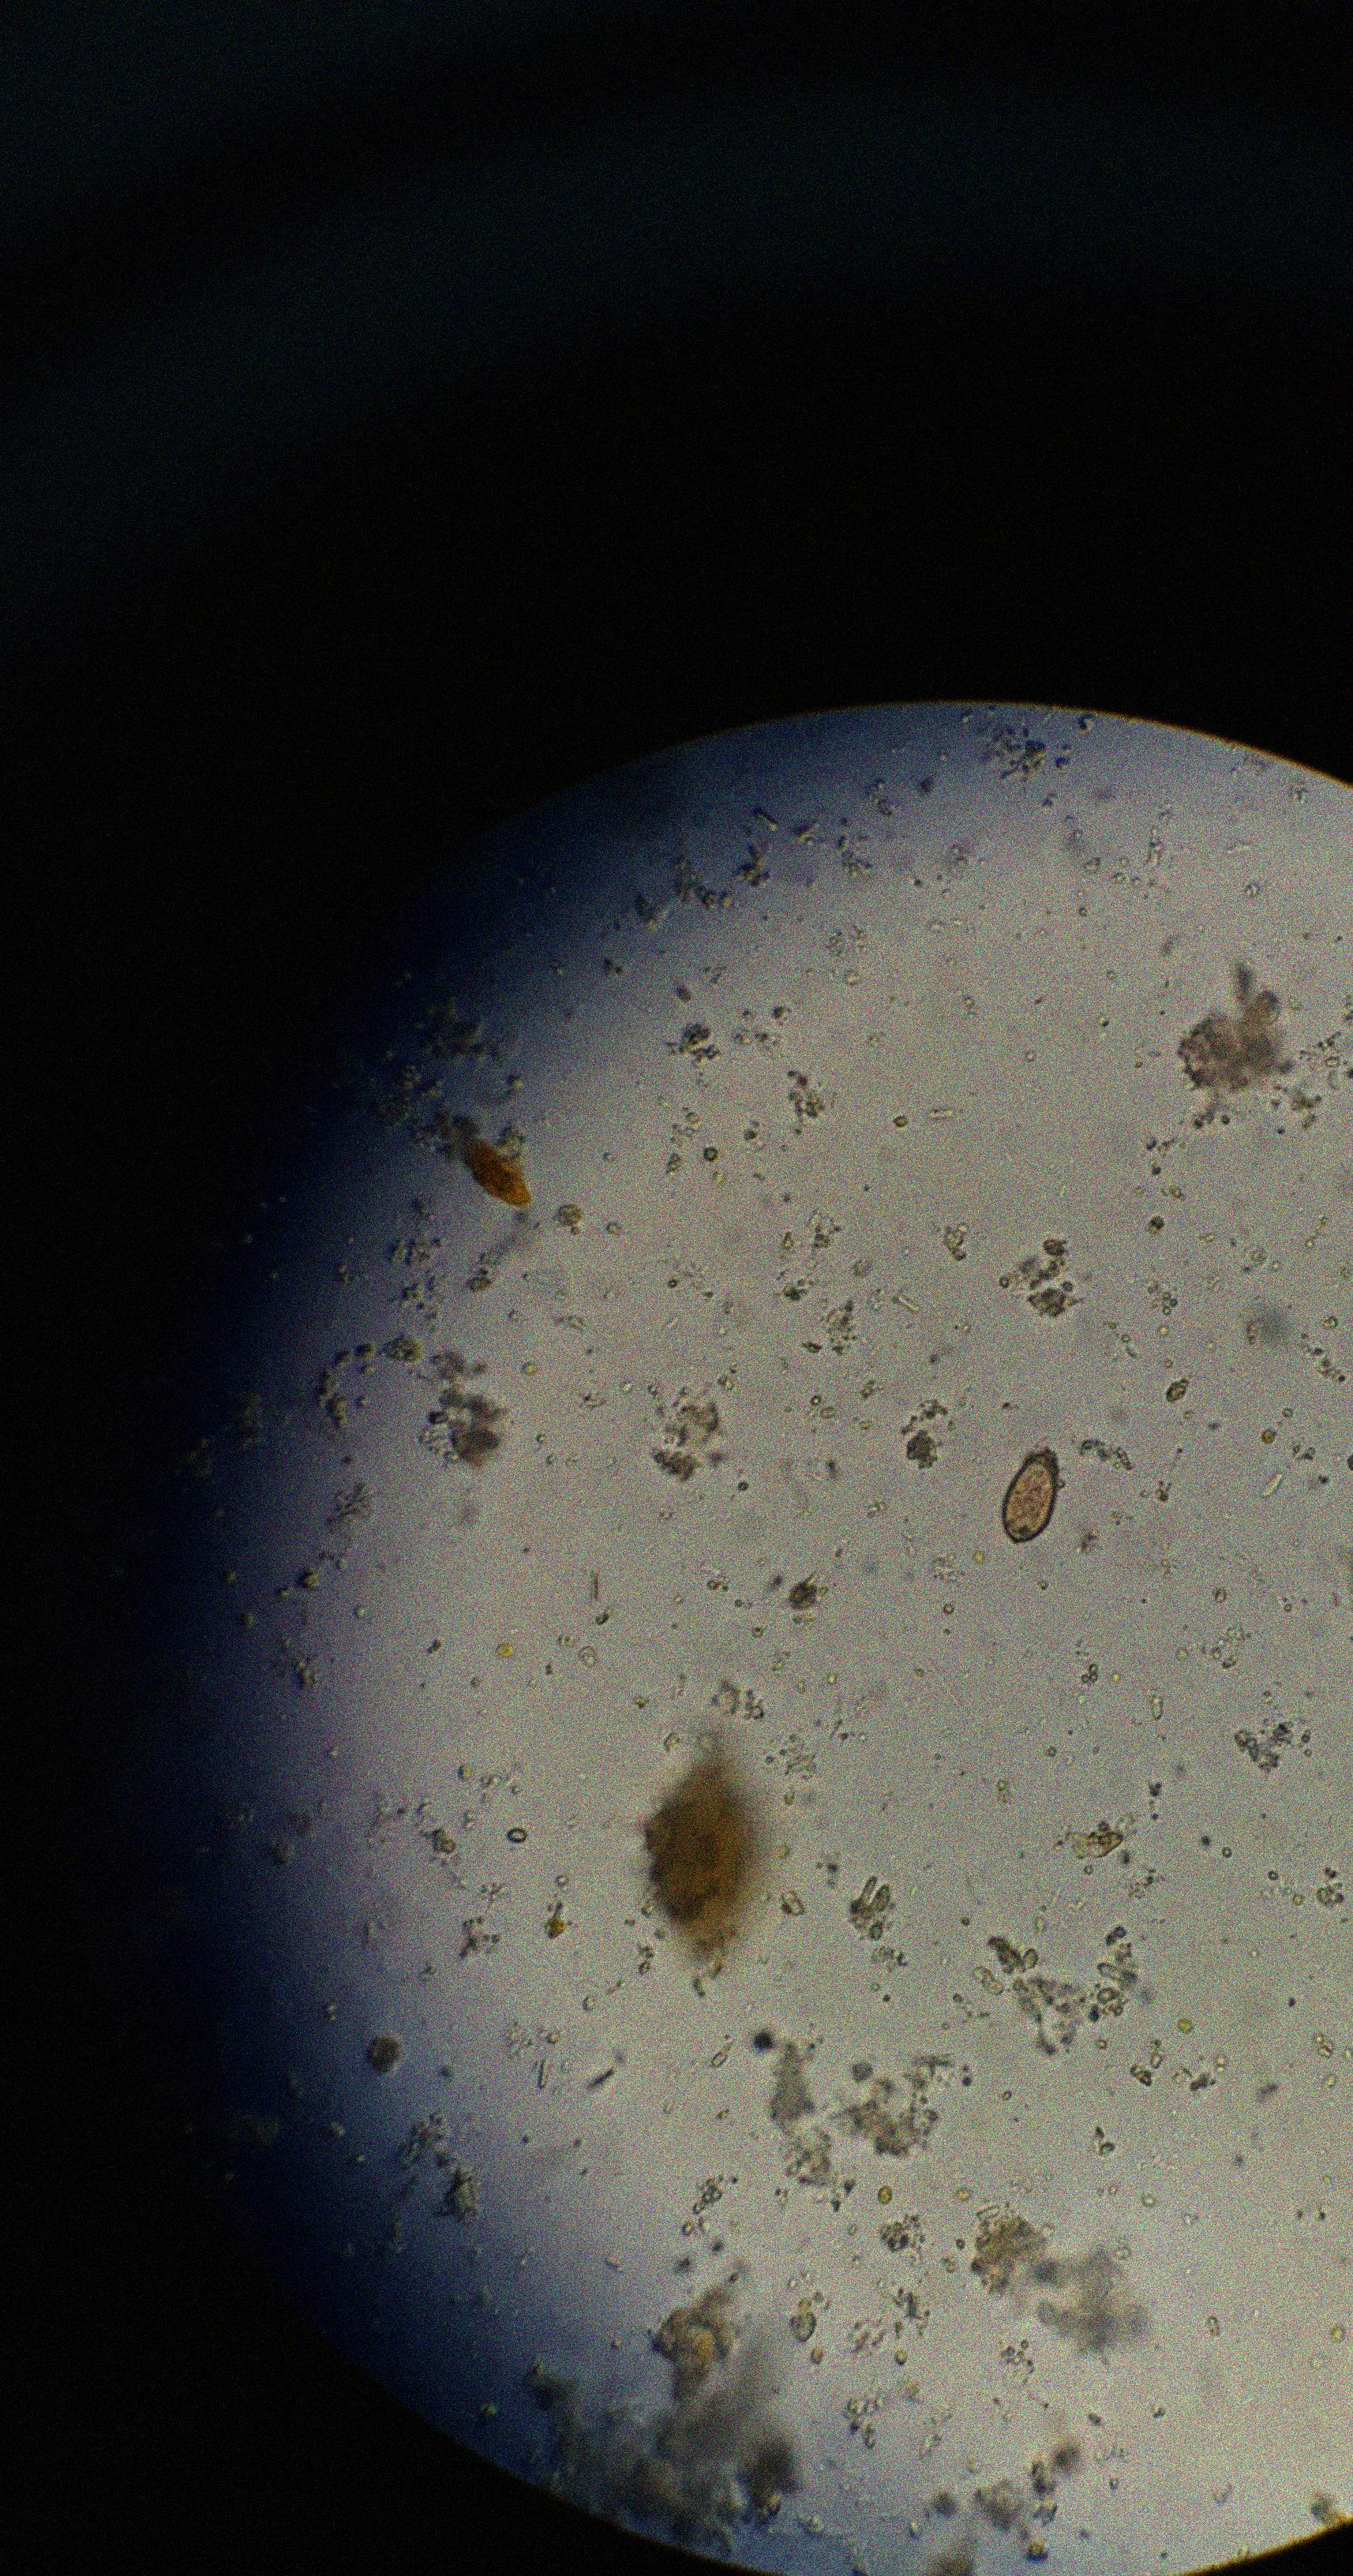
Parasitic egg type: Opisthorchis viverrine